Question: There are a few buttons, labels and text fields for username and password.
I was thinking it might have to do with one of the options in Attributes Inspector.
What can I do to make sure everything is aligned to center?

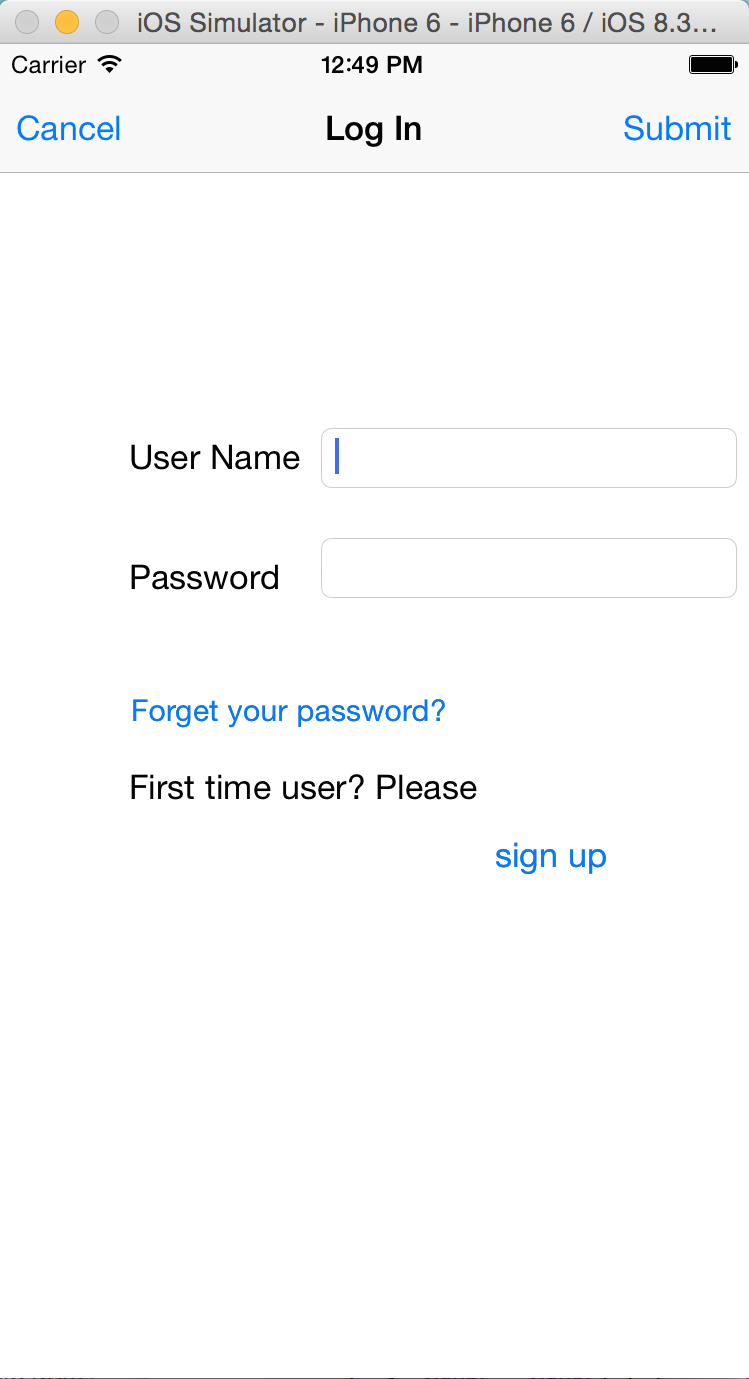
Answer: Use autolayout. Here's a good tutorial: <URL>